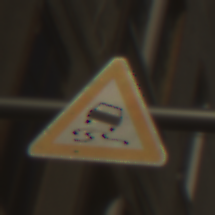
Verkehrszeichen: SchleuderOderRutschgefahr
Umgebung: Outdoor, Urban
Tageszeit: Midday
Wetter: Clear
Licht: Natural
Jahreszeit: NotSpecified
Kontrast: HighContrast